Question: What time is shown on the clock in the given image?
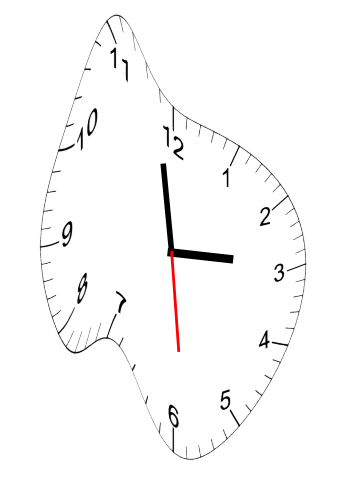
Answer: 02:58:29